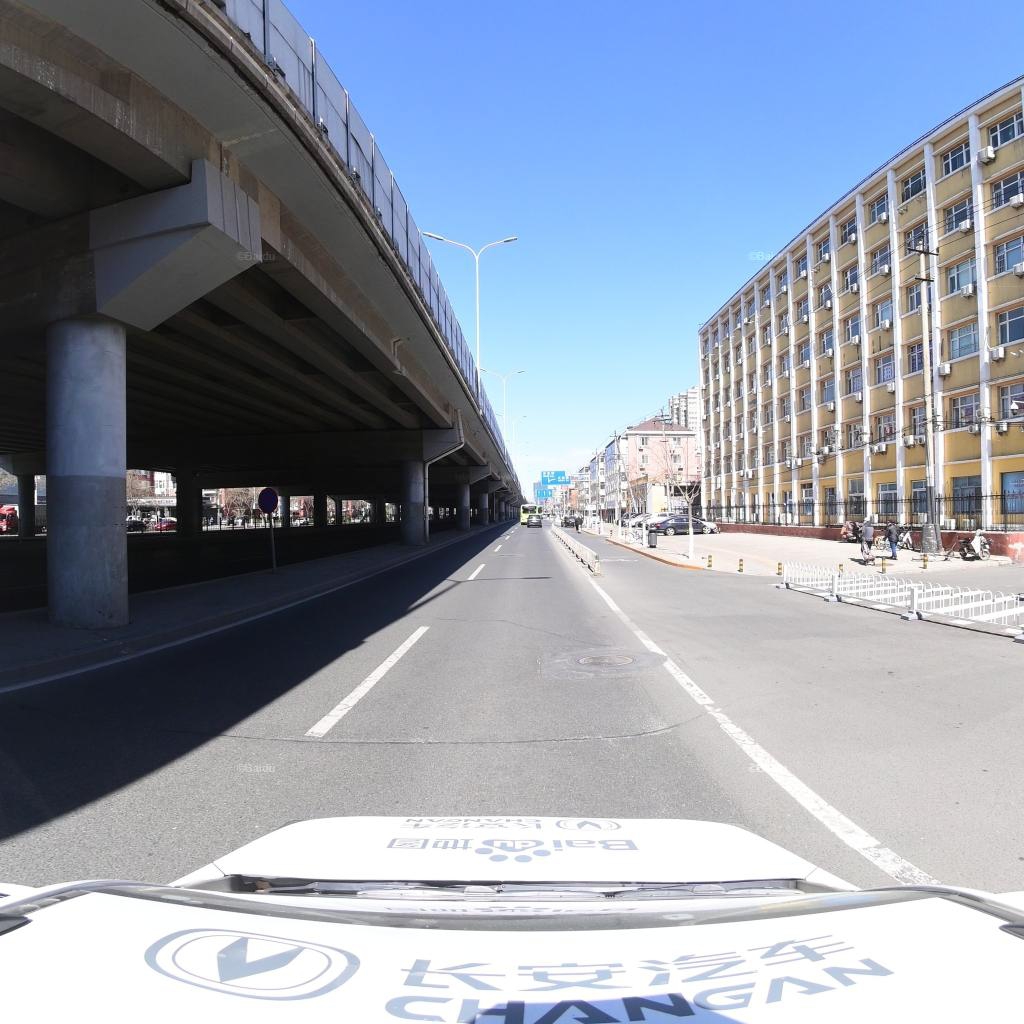
Region: Fengtai
Road damage annotations: transverse patch, transverse patch, manhole cover